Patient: sex M, age 71
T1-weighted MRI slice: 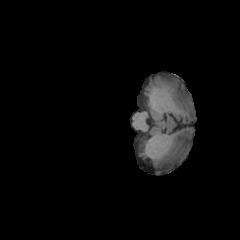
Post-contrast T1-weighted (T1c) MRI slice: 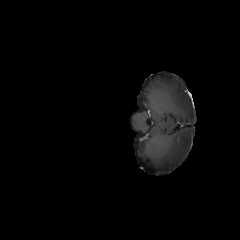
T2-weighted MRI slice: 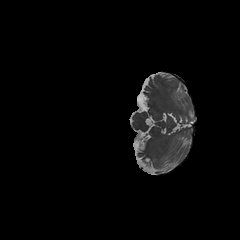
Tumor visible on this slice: no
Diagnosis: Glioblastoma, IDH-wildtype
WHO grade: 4